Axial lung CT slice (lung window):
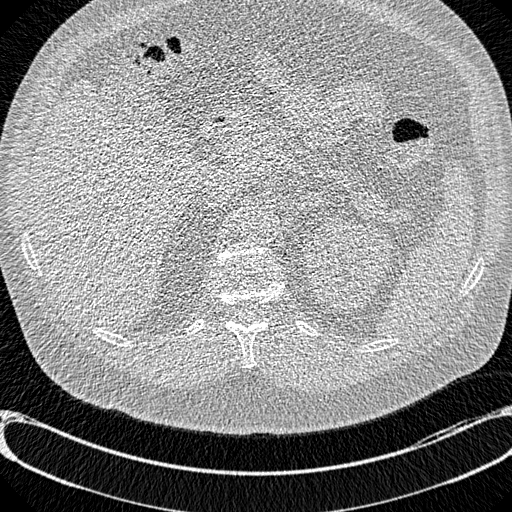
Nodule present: no